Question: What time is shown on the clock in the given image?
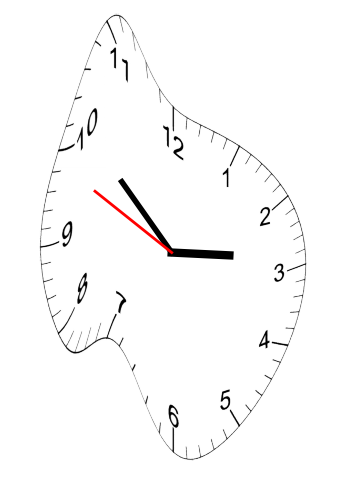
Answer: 02:51:49